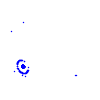
Particle: electron